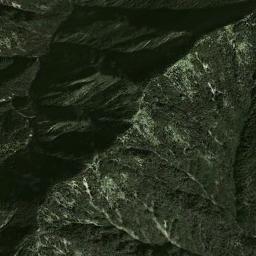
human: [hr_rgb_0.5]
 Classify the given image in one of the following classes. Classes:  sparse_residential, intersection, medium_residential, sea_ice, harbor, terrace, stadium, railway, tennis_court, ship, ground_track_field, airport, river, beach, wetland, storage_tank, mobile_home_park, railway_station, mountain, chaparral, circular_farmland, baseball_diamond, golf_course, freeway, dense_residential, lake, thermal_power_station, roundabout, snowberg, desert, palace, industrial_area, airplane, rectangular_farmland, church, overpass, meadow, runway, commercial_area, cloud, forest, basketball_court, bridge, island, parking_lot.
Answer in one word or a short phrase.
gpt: mountain